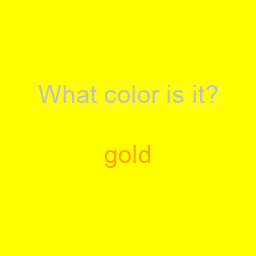
Color: orange
Color name shown: gold
Background color: yellow
Question text color: silver